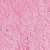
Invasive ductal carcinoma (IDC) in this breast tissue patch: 0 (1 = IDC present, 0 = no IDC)